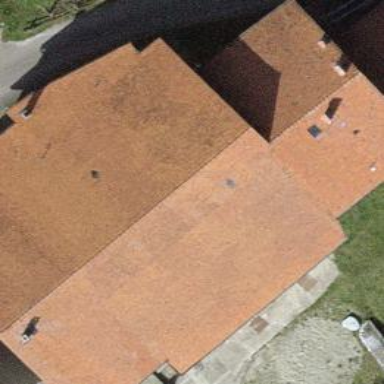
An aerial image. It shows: Farm building.